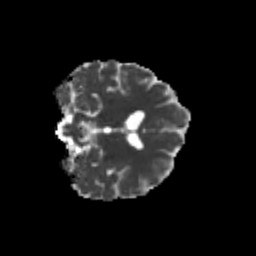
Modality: MD
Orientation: coronal
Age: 26
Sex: female
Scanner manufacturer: siemens
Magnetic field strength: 3 T
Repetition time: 3.5 s
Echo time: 0.104 s